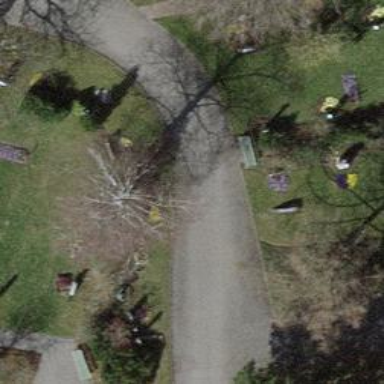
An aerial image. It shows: Brown bench.